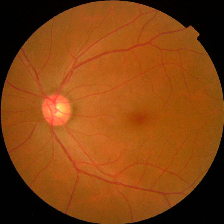
Diabetic retinopathy grade: No DR